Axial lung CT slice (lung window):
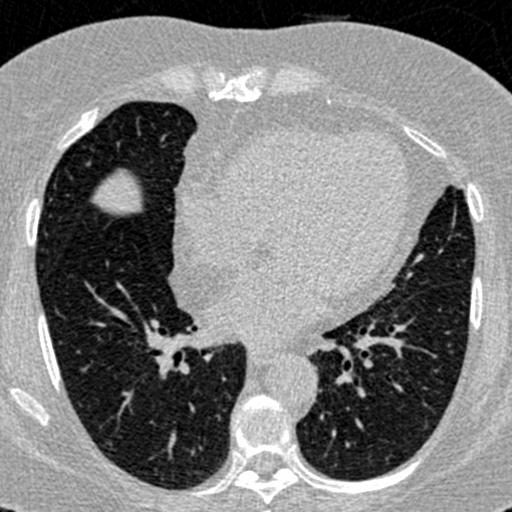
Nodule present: no